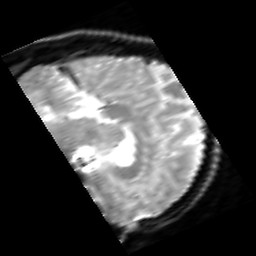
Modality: inplaneT2
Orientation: sagittal
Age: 29
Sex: male